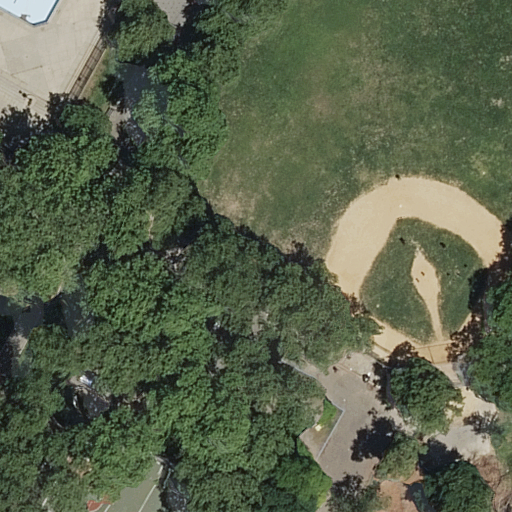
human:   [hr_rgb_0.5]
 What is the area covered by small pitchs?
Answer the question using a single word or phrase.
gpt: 0m2

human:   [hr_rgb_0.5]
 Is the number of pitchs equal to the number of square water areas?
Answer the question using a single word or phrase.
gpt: no

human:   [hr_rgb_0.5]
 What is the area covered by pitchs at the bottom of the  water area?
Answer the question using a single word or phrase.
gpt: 355m2

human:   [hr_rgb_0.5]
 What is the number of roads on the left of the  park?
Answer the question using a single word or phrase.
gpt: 0

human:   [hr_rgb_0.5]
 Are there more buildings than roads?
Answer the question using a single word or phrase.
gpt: no

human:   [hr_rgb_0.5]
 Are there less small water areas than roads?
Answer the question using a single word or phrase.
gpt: no

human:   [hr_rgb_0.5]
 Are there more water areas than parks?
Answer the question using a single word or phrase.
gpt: no

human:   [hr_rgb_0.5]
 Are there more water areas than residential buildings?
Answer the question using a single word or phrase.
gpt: yes

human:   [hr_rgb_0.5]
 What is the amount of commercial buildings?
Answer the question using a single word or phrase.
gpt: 0

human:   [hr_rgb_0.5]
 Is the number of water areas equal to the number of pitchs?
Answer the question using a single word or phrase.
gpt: no

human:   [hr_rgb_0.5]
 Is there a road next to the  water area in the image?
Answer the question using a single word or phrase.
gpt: yes

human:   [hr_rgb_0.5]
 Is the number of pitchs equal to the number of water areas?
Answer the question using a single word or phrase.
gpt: no

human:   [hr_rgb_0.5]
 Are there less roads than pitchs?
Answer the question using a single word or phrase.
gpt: yes

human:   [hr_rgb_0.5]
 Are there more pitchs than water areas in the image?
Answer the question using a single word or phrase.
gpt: yes

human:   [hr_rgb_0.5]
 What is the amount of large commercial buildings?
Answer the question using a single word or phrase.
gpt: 0

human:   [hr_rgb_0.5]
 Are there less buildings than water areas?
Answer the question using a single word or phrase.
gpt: yes

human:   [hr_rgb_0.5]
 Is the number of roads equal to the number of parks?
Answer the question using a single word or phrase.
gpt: yes

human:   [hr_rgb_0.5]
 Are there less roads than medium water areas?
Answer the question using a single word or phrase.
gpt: no

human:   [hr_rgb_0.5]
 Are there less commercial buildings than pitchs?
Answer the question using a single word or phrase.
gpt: yes

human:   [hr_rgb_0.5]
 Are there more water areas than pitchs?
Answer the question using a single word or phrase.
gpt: no

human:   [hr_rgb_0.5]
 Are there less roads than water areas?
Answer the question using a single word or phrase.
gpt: no

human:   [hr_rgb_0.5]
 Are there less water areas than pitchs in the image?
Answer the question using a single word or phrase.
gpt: yes

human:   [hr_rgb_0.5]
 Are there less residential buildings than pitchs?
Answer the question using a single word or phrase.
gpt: yes

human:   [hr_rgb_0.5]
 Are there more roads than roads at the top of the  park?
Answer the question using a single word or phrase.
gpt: no

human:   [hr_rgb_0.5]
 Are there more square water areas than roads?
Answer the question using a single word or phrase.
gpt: no

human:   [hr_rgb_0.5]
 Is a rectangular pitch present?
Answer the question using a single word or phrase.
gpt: yes

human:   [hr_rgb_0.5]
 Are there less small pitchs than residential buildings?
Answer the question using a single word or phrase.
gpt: no

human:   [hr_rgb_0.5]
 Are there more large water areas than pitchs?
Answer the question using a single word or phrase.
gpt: no

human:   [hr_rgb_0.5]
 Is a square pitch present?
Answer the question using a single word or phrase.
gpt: no

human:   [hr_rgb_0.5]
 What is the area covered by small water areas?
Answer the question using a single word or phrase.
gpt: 5m2

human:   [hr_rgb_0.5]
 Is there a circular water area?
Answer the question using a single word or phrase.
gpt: no

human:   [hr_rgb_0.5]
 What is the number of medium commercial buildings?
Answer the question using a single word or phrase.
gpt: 0

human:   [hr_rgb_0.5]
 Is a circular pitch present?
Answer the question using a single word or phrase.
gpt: no

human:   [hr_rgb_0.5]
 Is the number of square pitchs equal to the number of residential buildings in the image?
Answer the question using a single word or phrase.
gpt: yes

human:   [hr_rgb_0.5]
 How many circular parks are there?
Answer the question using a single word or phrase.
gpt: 0

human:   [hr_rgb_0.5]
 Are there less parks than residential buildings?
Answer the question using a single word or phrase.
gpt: no